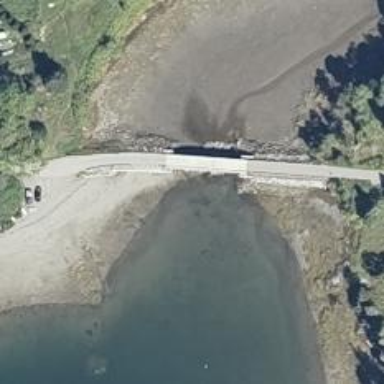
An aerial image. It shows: Pier supporting bridge.